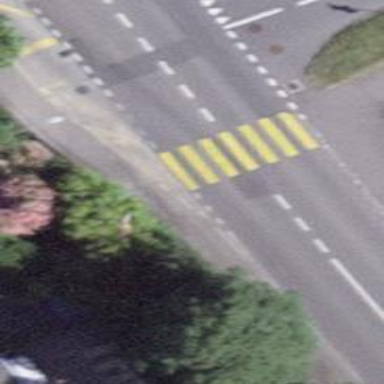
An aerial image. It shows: Marked road crossing.